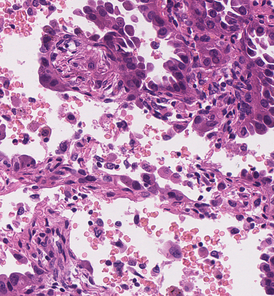
Tumor epithelial tissue: yes
Tumor-associated stroma tissue: yes
Normal tissue: no